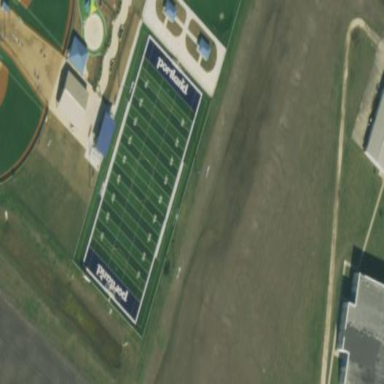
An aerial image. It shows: American football pitch.